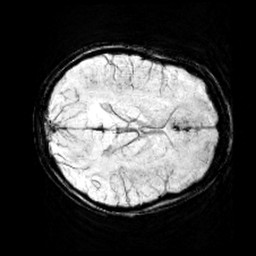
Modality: minIP
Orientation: axial
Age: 10
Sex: female
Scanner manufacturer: siemens
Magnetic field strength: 3 T
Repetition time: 0.027 s
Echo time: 0.02 s